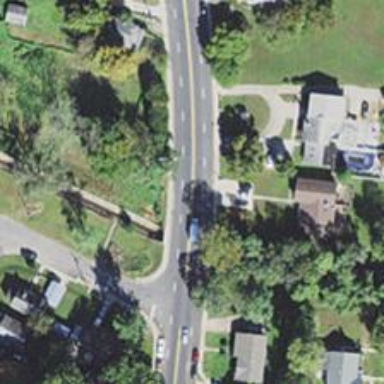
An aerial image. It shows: Secondary road crossing bridge.